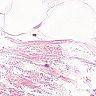
Metastatic tissue present: no